Question: ## Background
Using a jQuery modal dialog to present a form. The form has an autocomplete field. When the user selects an option from the autocomplete drop-down, the form loses focus. The jQuery dialog detects the ESC key, however ENTER key is never detected. Consider one of several forms (on the same page), having a variety of buttons:

## Code
The source code to detect when the ENTER key is pressed:
'''
$(form).keyup(function( e ) {
// Submit and close when Enter key pressed by triggering the accept button.
//
if( e.keyCode == $.ui.keyCode.ENTER ) {
sequenceNumber = 0;
$(this).parent().find( "#accept" ).trigger( 'click' );
}
});
'''
This works as expected (the "accept" button is triggered and the server receives the values just fine) whenever any field of the form has focus.
## Problem
When the dialog is shown but no fields have focus (e.g., the user clicks on "fish fillet" in the above image), then presses ENTER, the keyup event is never fired.
## Question
How can you receive an ENTER event when the form does not have focus, but the jQuery dialog is still open? (In the same way that the jQuery dialog receives the ESC keypress to cancel and close the dialog.)
Thank you!
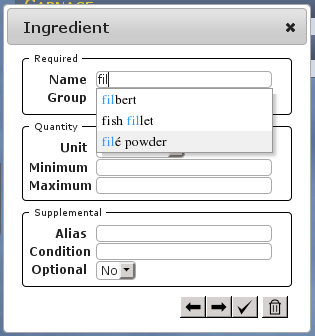
Answer: I added the trigger on the body instead, then I check if the form is visible.
'''
$('body').keyup(function( e ) {
if( e.keyCode == $.ui.keyCode.ENTER ) {
if( $("#myform").is(":visible") ) {
// Enter was pressed and form is visible
}
}
});
'''